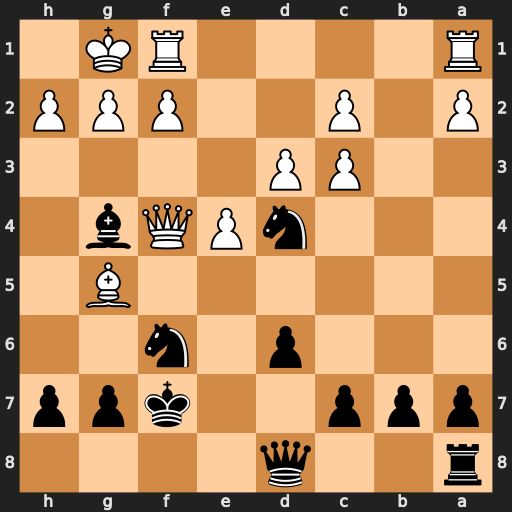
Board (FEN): r2q4/ppp2kpp/3p1n2/6B1/3nPQb1/2PP4/P1P2PPP/R4RK1
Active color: b
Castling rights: -
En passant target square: -
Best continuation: Ne2+ Kh1 Nxf4